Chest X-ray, PA view. Patient: 61 years old, sex M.
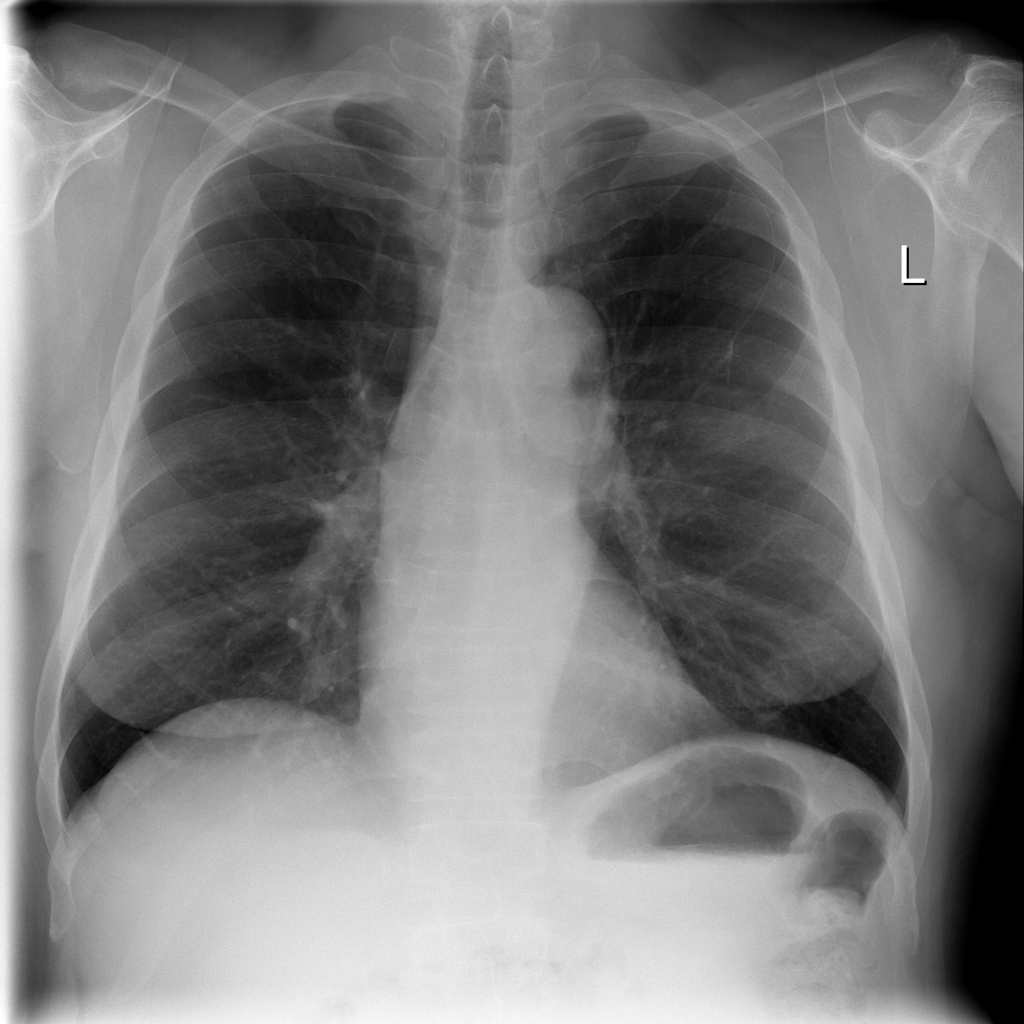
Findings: No Finding